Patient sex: M
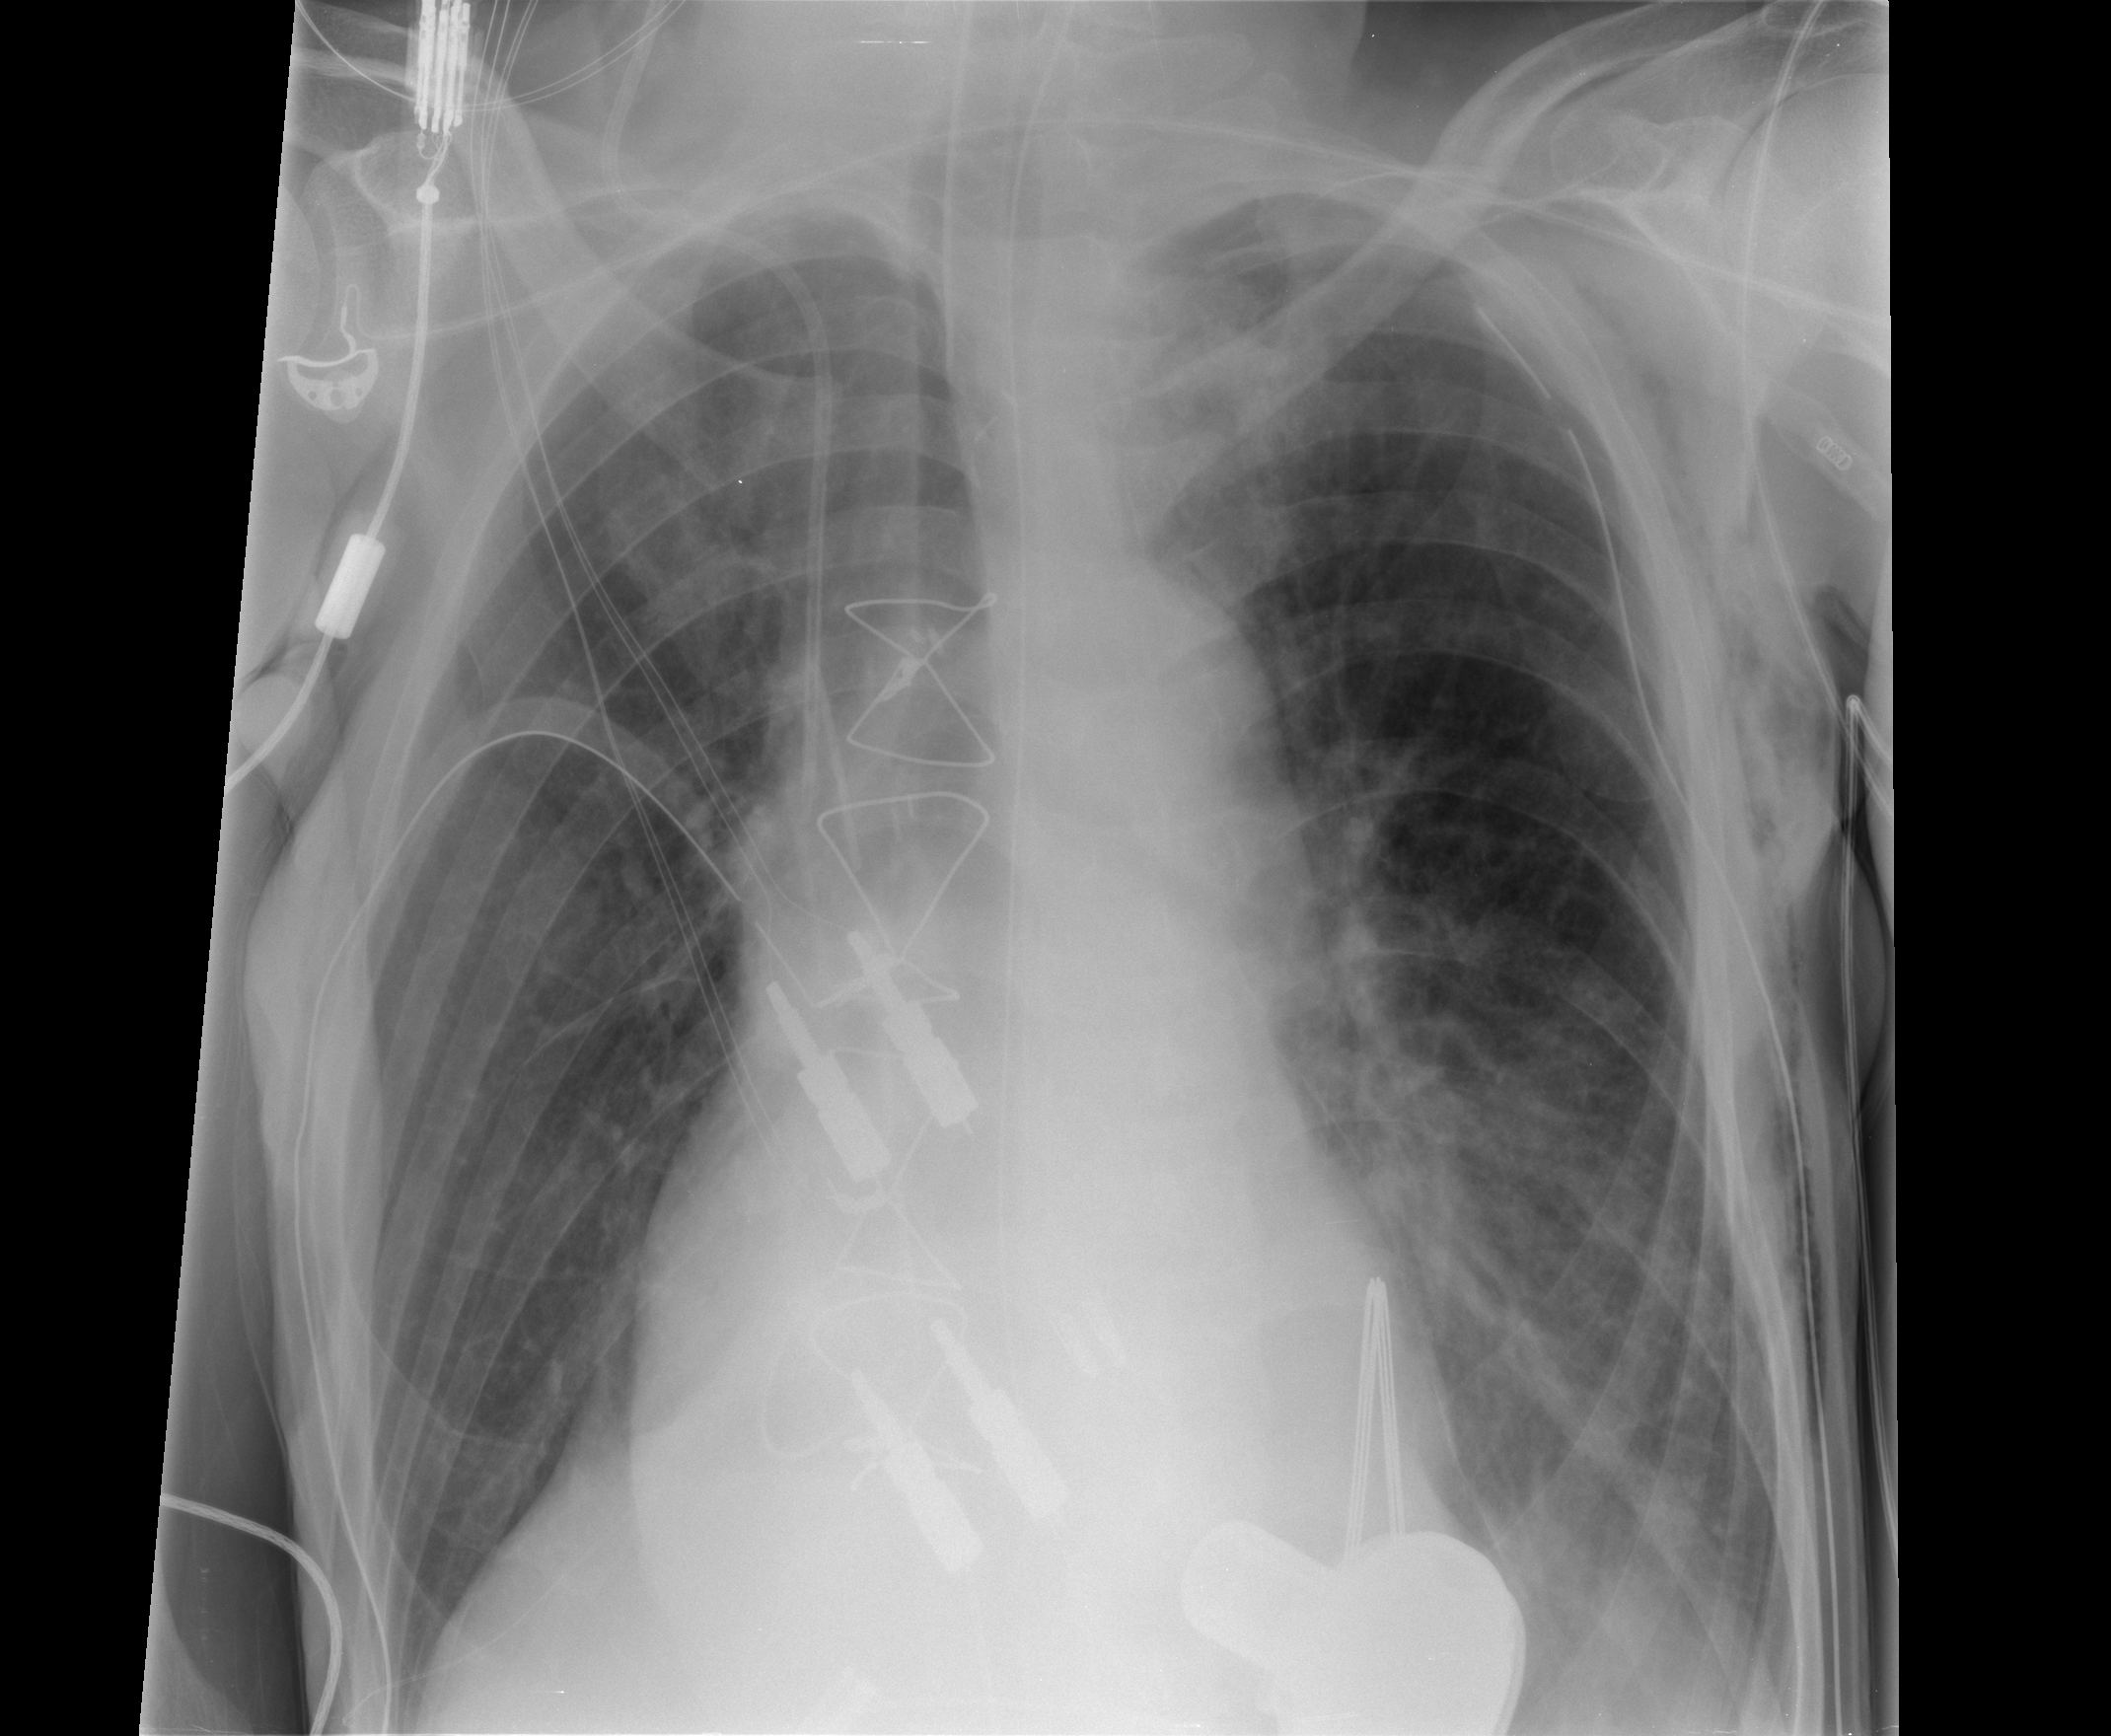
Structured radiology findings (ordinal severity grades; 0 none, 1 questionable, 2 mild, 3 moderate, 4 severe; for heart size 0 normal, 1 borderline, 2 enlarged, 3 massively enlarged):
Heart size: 2
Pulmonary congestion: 0
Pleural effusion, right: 0
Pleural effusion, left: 2
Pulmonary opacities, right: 0
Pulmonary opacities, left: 0
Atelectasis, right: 0
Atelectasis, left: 0